Interaction volume radius: 5 \u00c5
Interaction volume height: 50 \u00c5
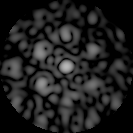
Disorder parameter: 0.6036